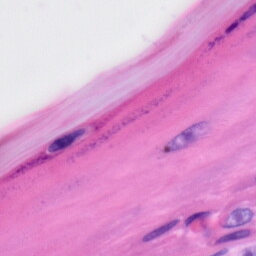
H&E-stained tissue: Skin